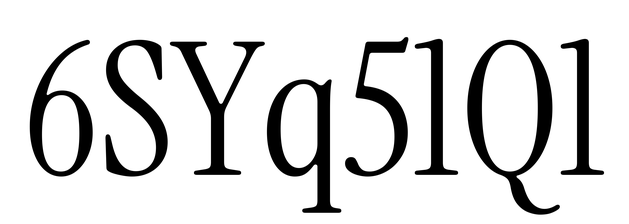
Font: InstrumentSerif-Regular